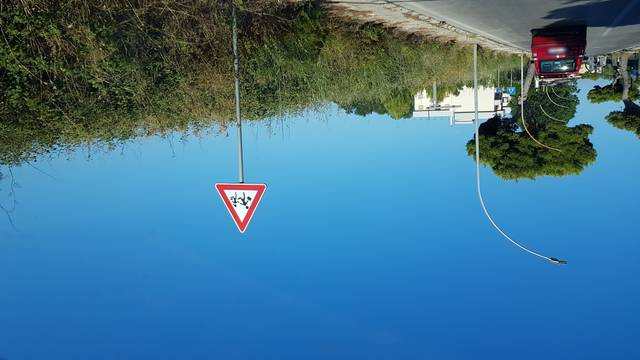
Region: Italy
Coordinates: 40.644, 17.925